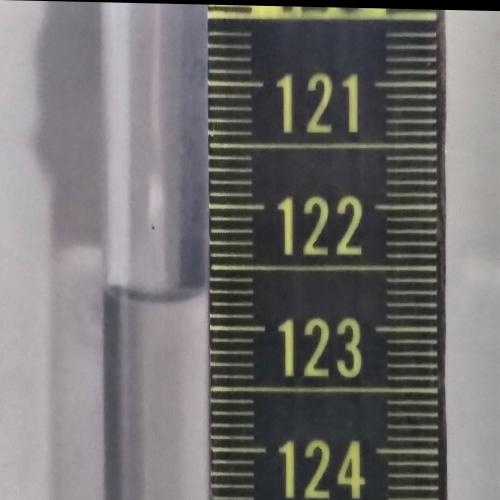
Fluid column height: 122.7 cm